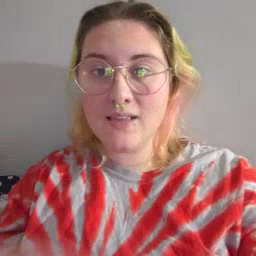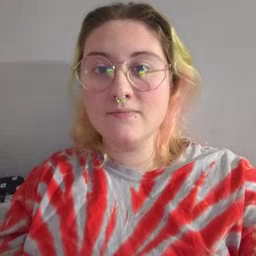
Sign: open